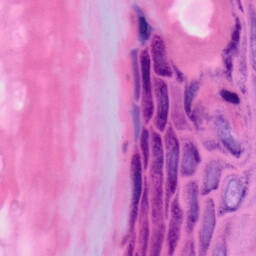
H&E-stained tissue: Skin